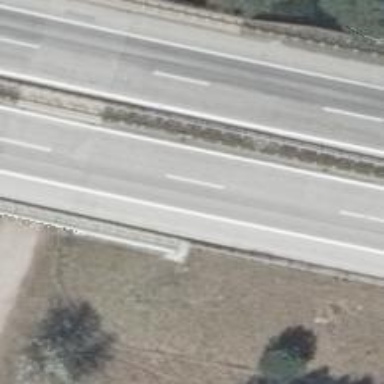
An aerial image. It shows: Asphalt bridge over motorway.